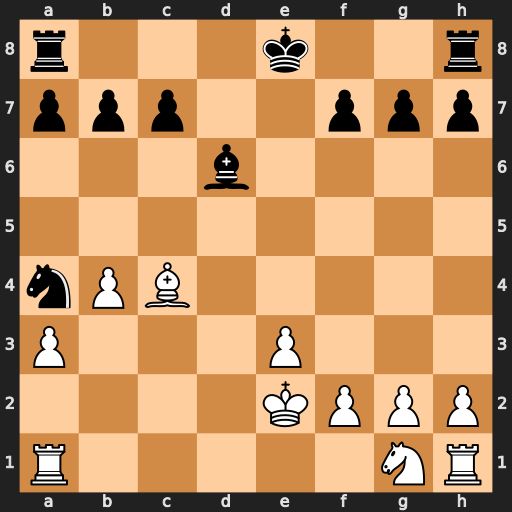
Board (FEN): r3k2r/ppp2ppp/3b4/8/nPB5/P3P3/4KPPP/R5NR
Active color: w
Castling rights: kq
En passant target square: -
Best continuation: Bb5+ Ke7 Bxa4